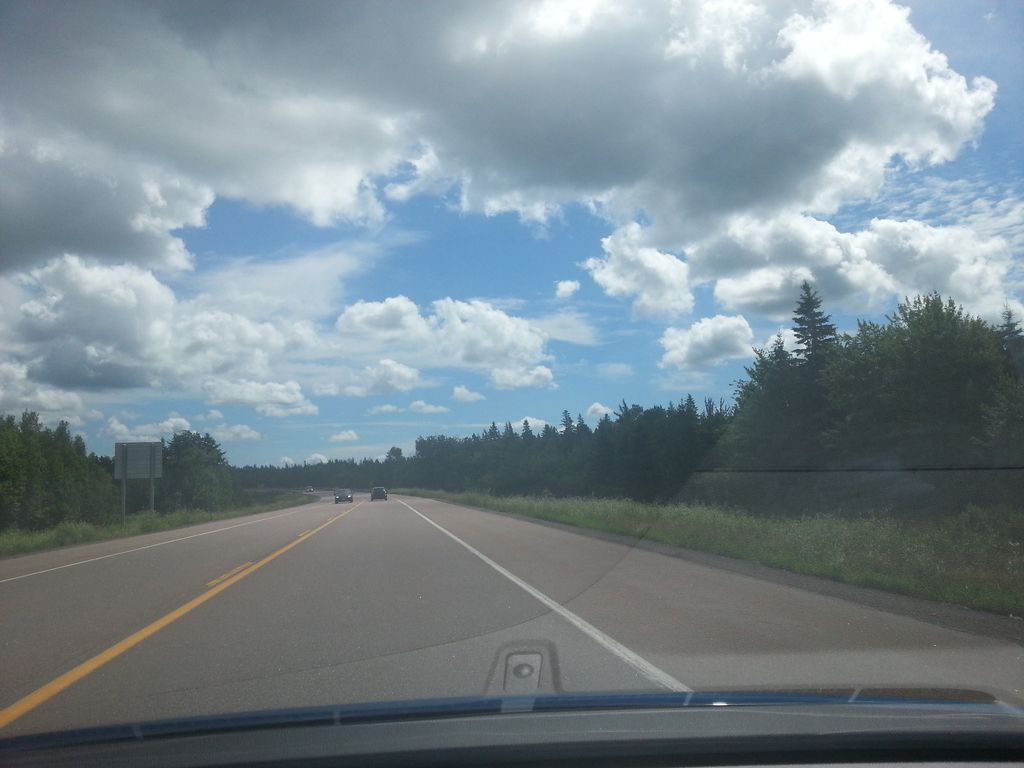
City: charlottetown